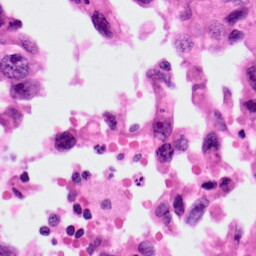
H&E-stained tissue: Lung